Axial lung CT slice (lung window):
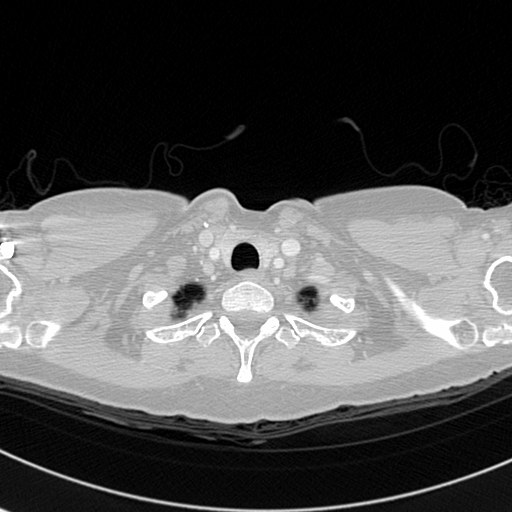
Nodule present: no